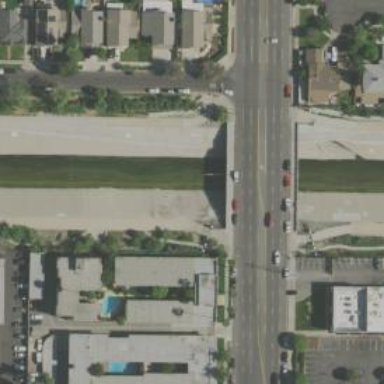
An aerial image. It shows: Footway bridge.